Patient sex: M
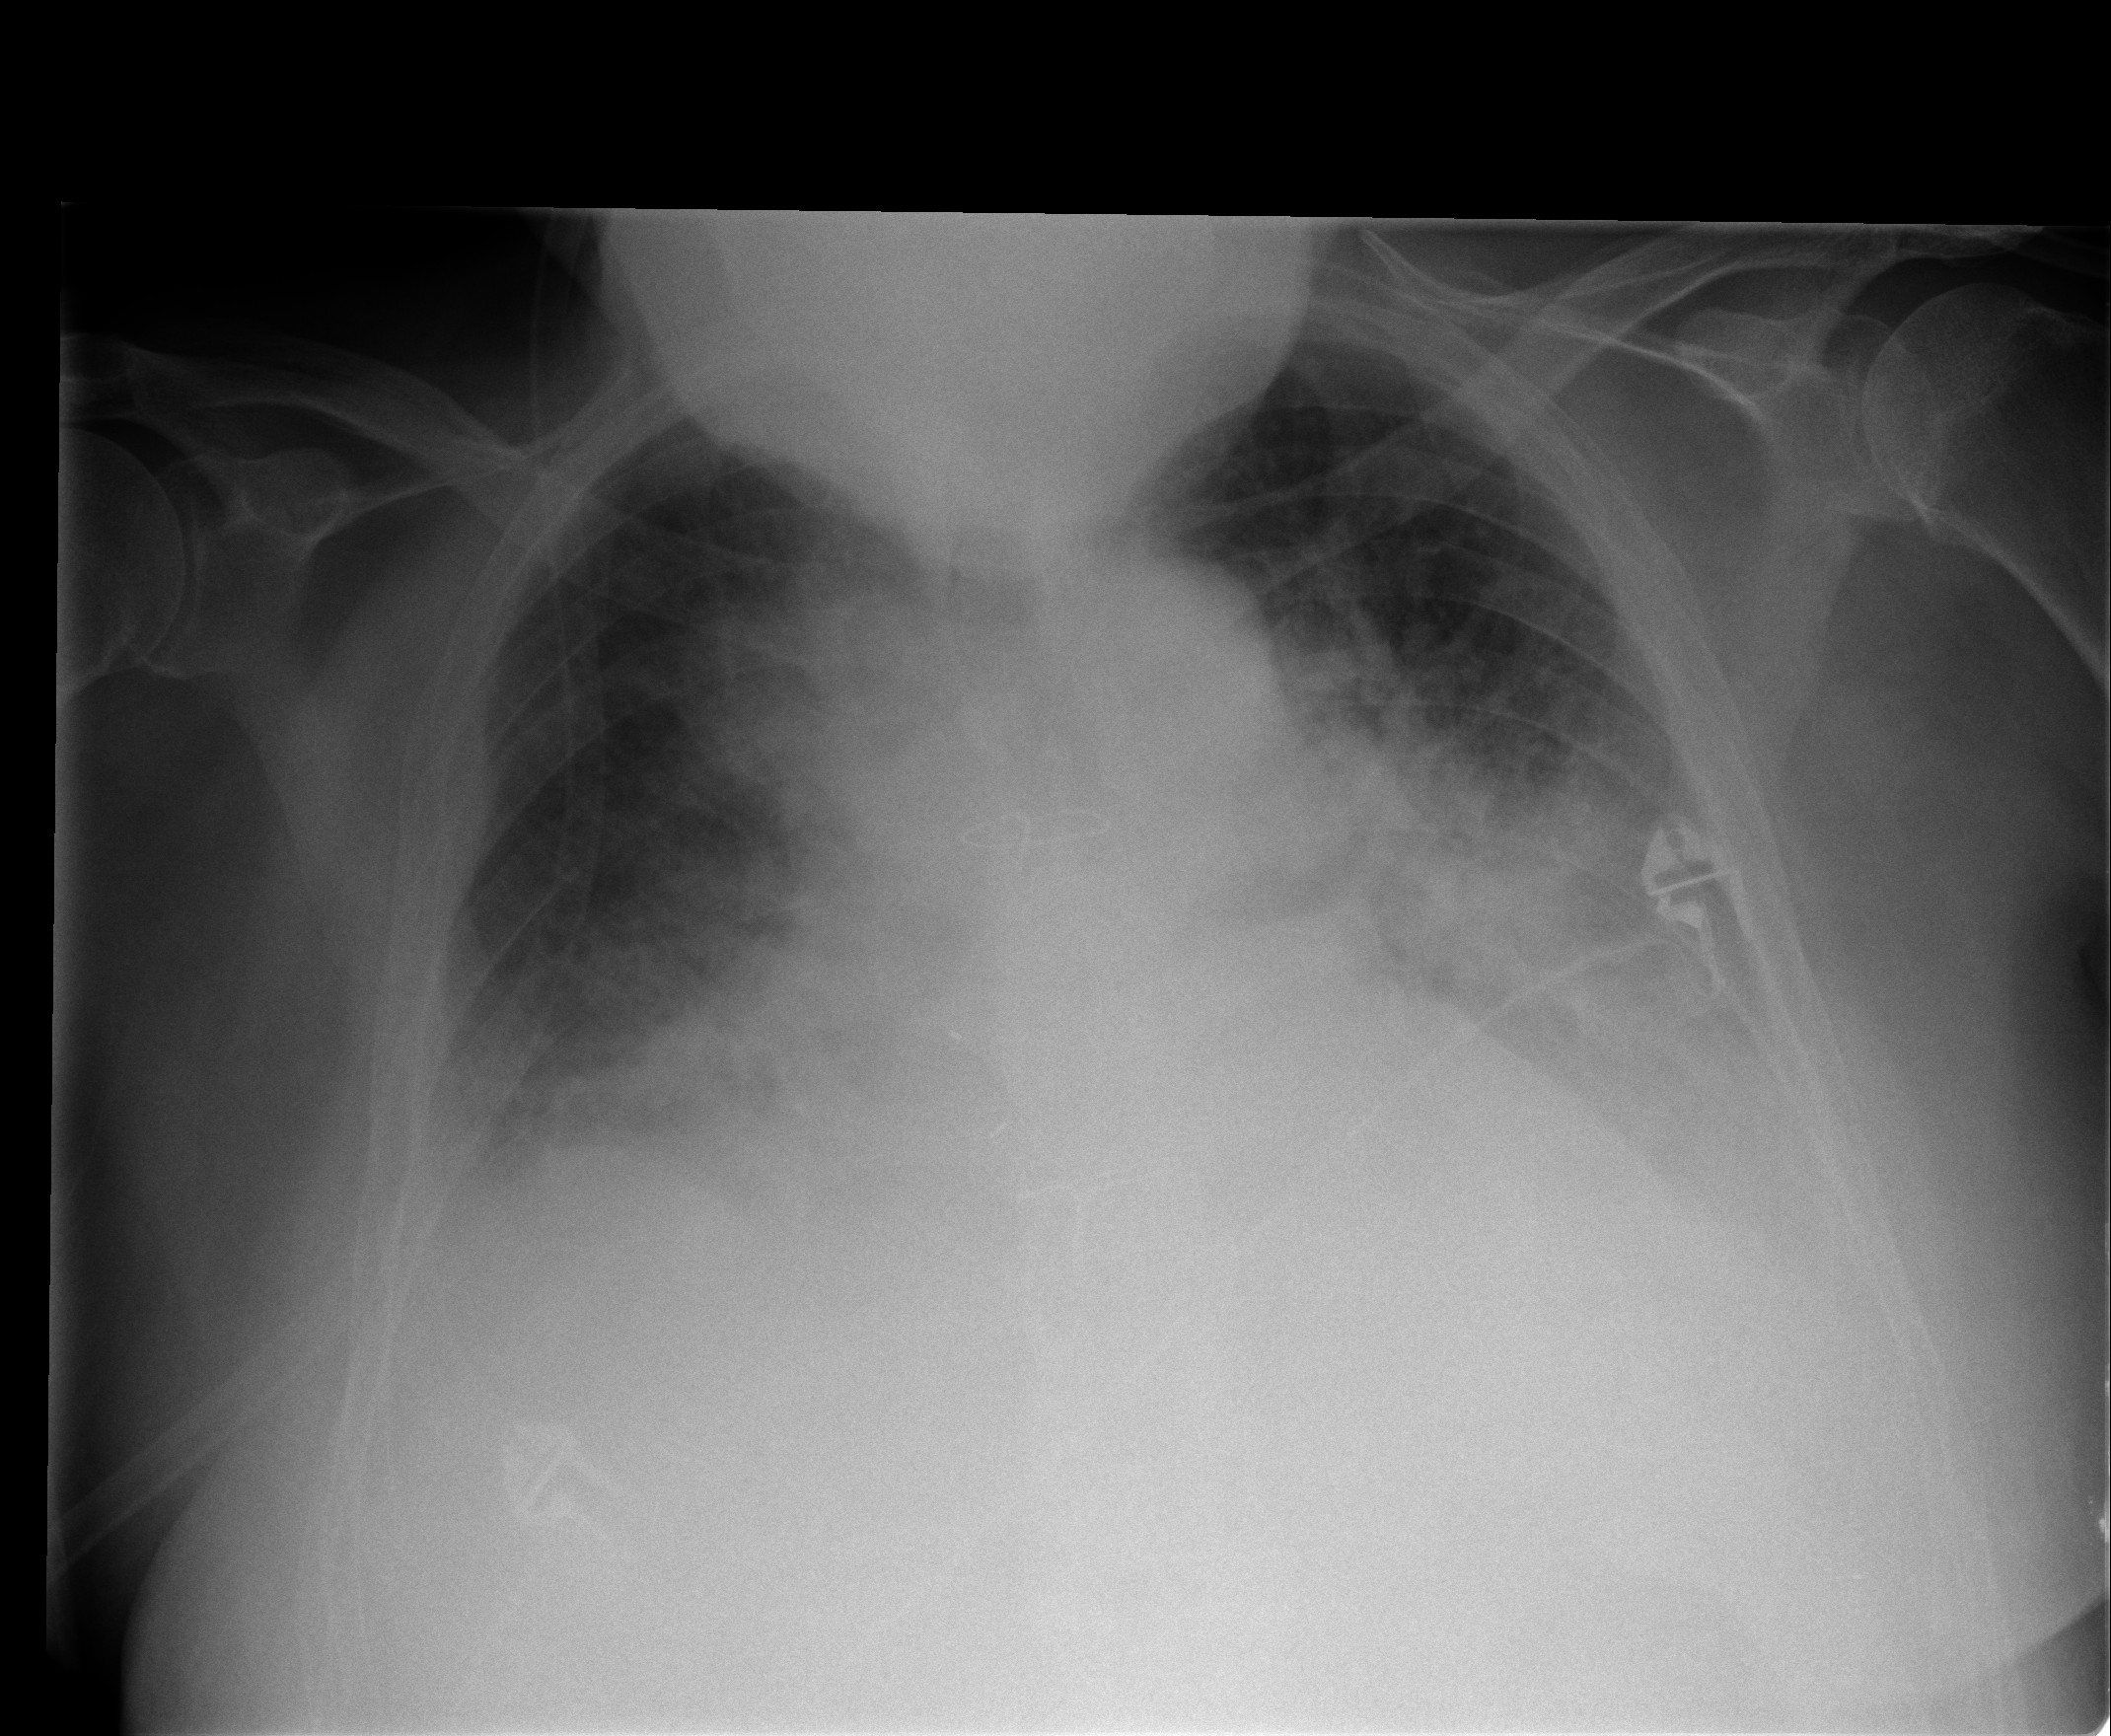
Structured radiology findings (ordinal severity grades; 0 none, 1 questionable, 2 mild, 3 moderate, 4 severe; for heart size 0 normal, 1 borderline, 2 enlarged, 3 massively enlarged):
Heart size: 3
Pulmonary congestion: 3
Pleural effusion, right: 2
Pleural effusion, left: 1
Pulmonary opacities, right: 2
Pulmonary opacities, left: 2
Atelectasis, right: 2
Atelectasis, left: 2